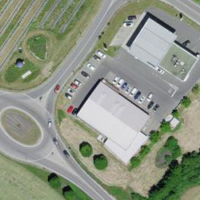
EUNIS habitat code: 57
Species observed at this site:
Synema globosum